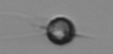
Label: Acanthoica_quattrospina